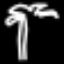
Label: palm tree